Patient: sex M, age 60
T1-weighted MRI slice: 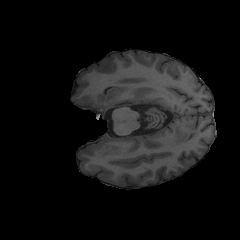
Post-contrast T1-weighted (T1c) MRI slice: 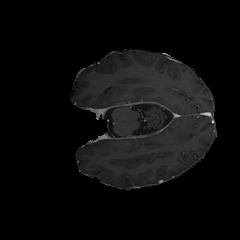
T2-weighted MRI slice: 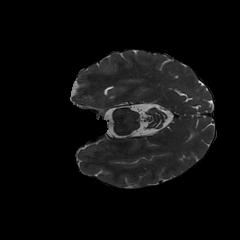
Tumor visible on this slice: no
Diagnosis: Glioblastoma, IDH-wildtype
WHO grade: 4